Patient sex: F
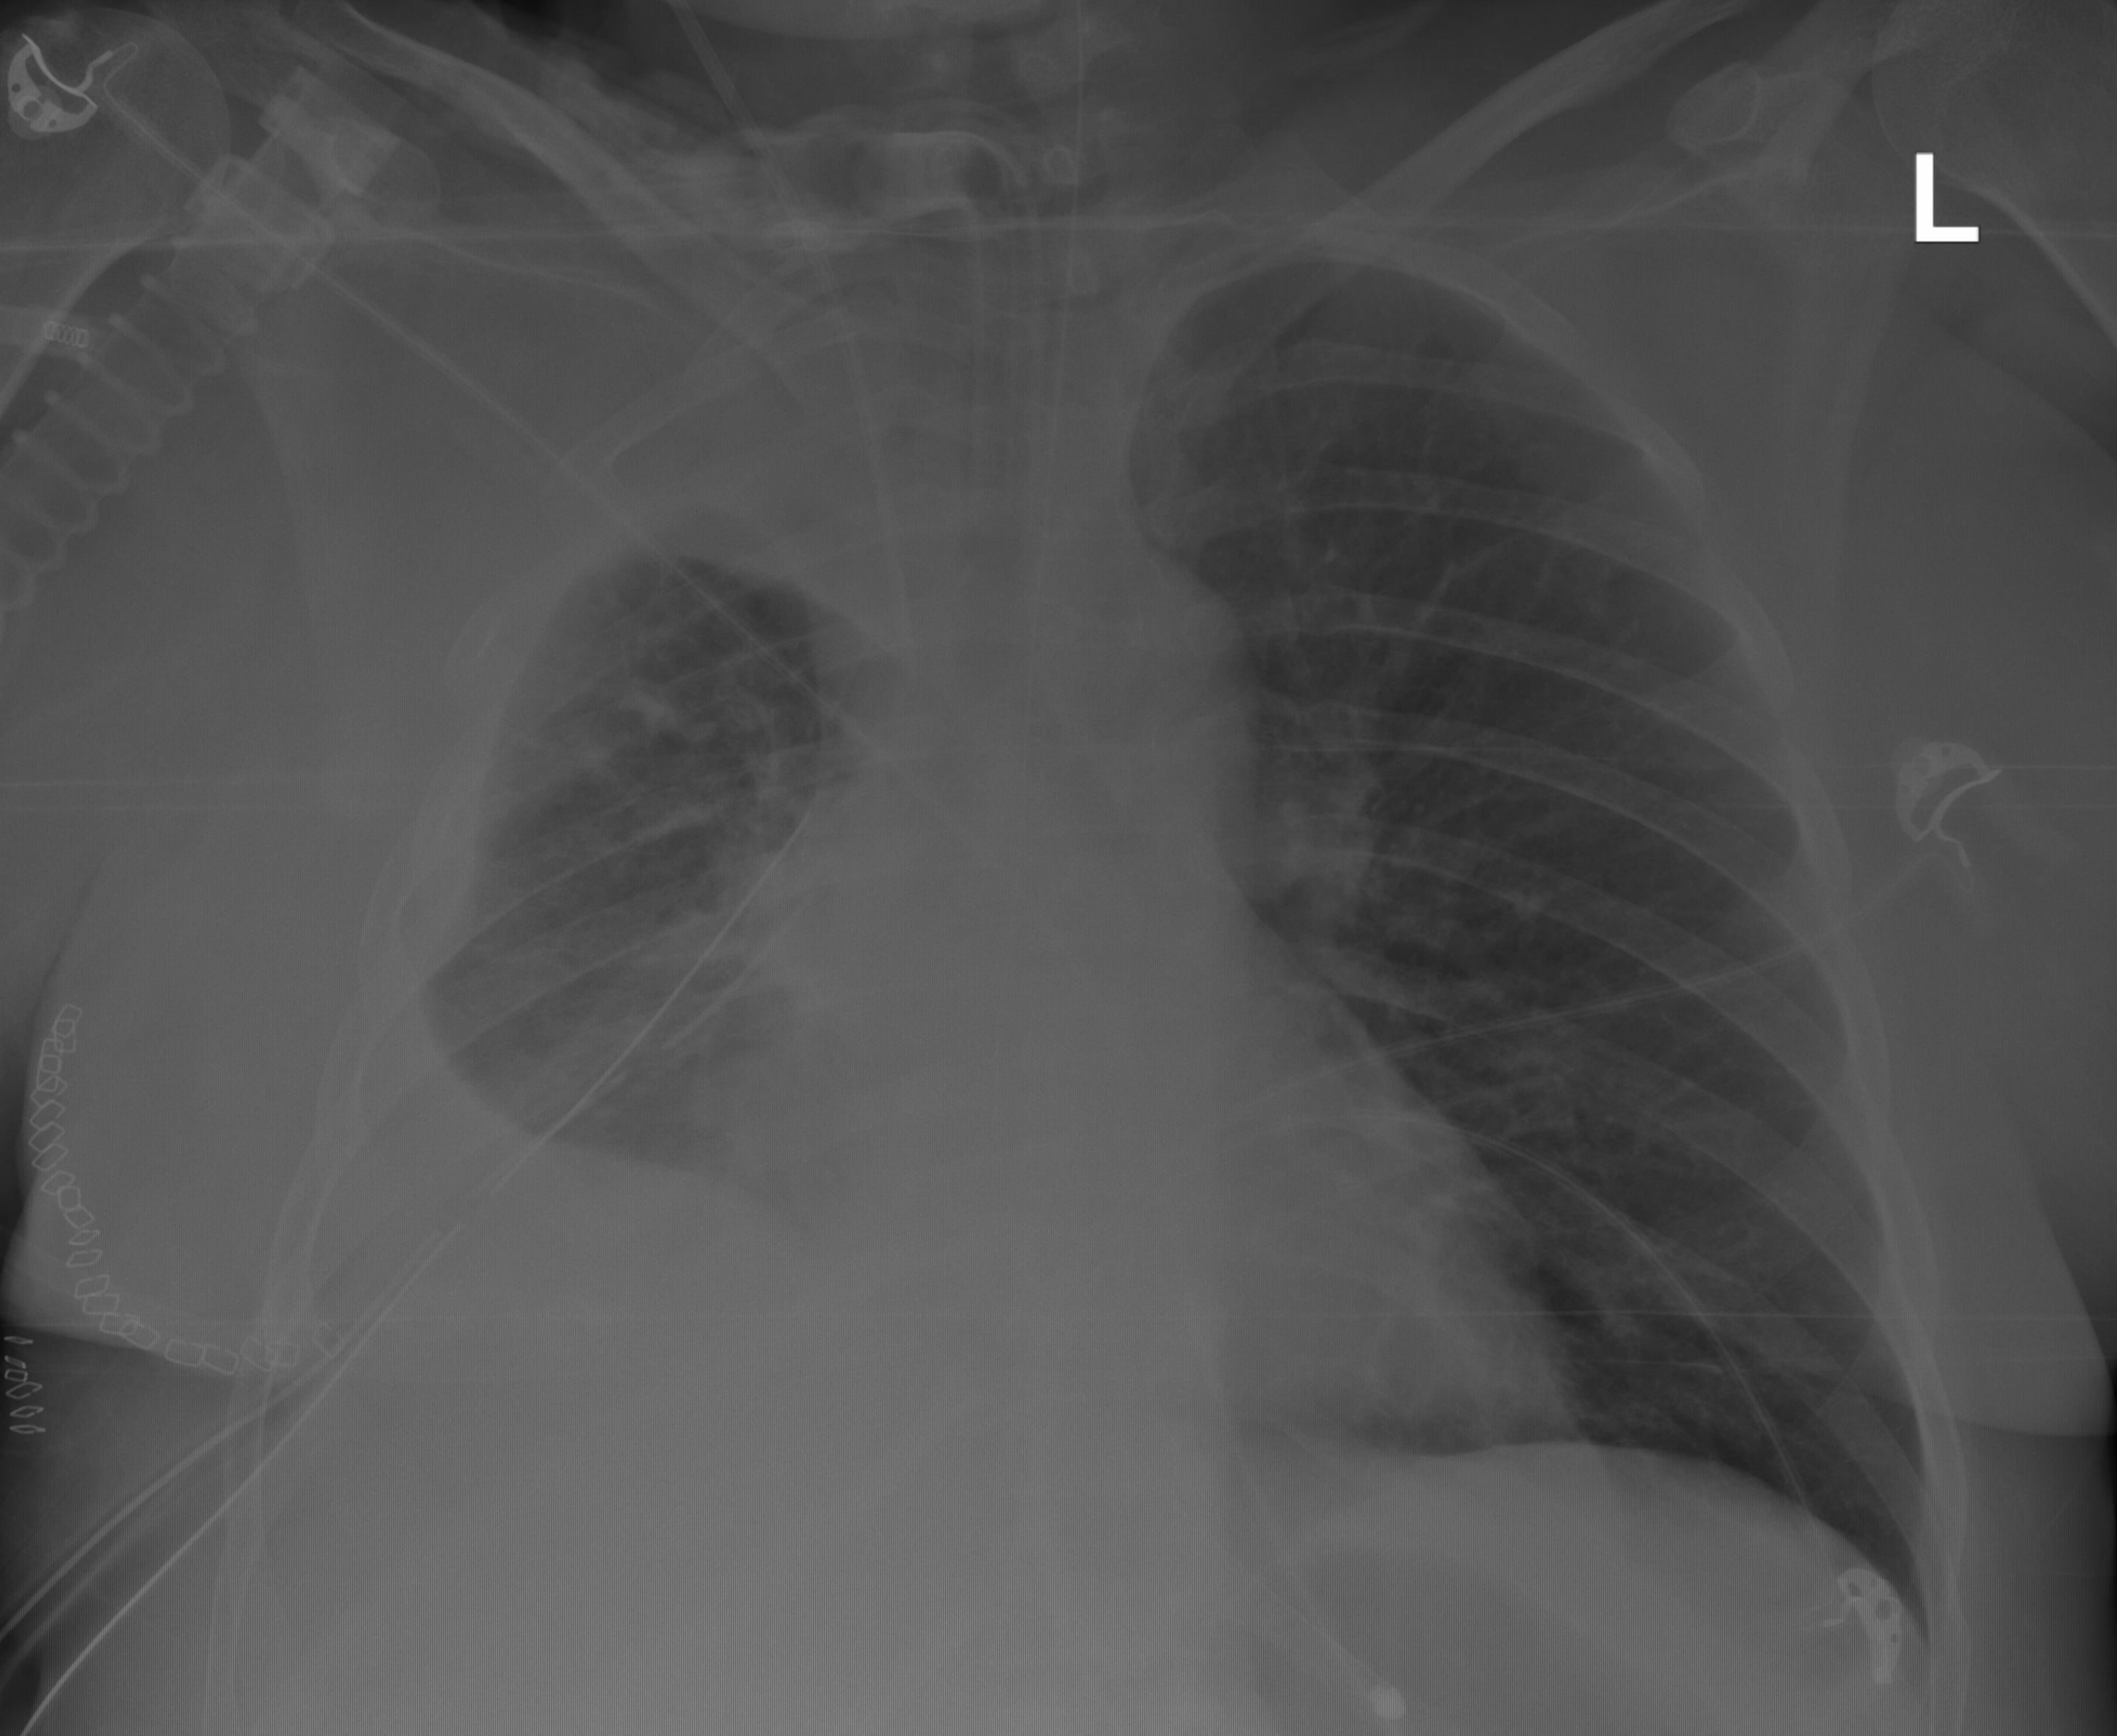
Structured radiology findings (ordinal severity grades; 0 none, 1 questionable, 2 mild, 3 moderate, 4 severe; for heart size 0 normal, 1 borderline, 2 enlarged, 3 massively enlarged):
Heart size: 2
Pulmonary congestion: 0
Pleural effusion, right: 3
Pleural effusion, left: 0
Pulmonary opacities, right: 2
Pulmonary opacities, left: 0
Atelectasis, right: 3
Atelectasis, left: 0